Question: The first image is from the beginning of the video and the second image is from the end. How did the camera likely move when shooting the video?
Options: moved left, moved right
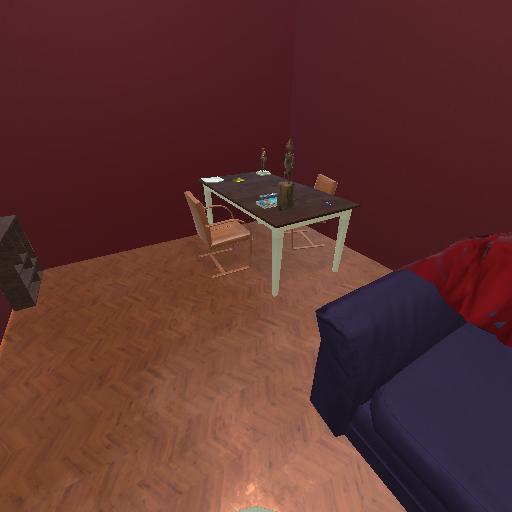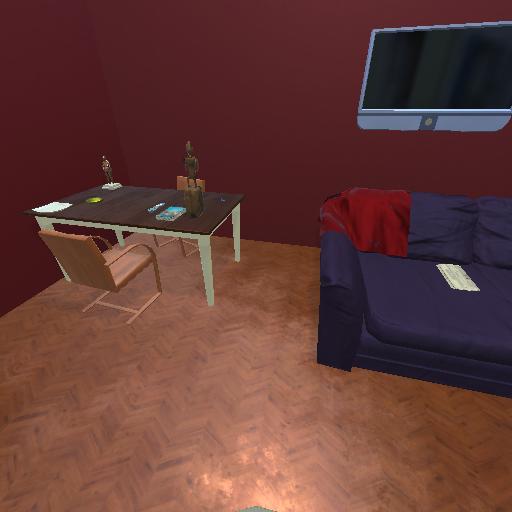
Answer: moved left